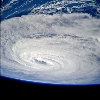
Label: cloud